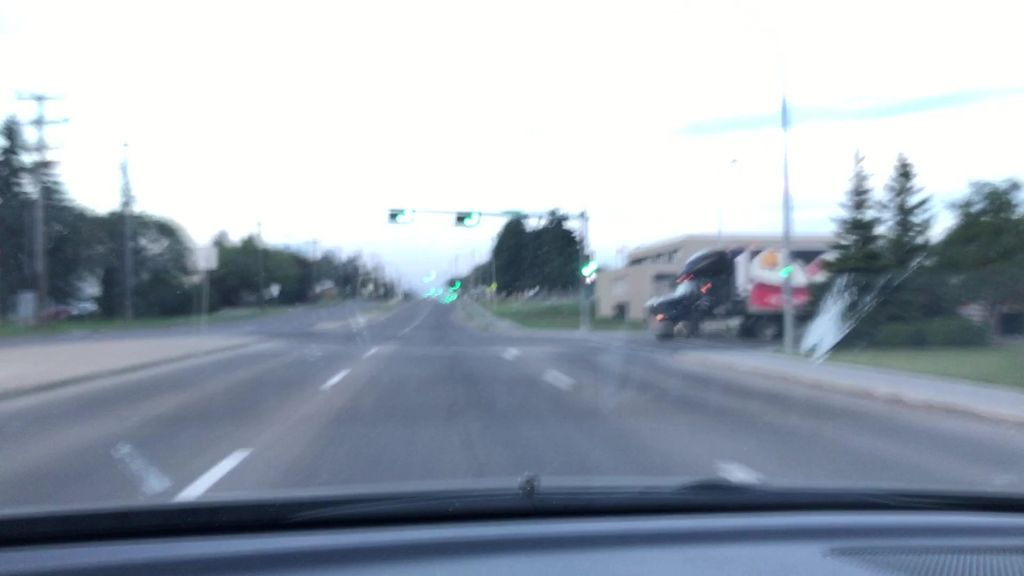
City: edmonton